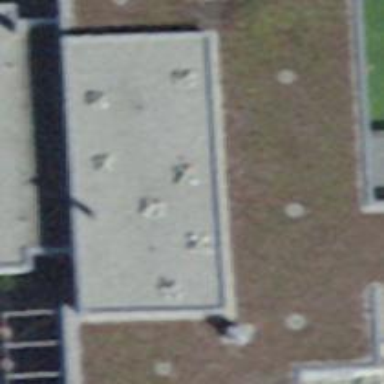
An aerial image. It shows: Building.